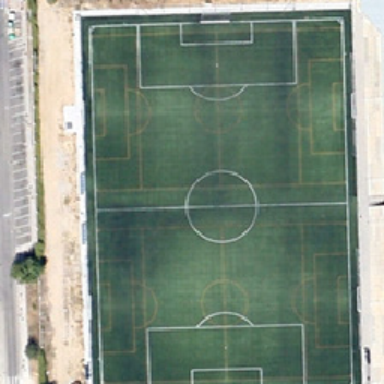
The football ground is near the parking lot .